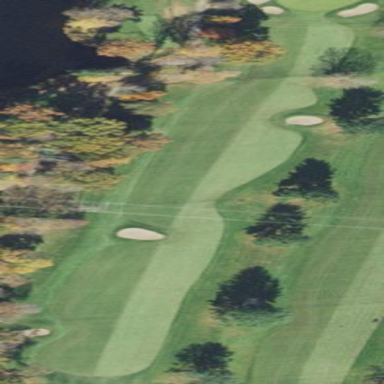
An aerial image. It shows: Grassy area designated as golf fairway.